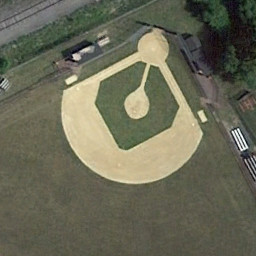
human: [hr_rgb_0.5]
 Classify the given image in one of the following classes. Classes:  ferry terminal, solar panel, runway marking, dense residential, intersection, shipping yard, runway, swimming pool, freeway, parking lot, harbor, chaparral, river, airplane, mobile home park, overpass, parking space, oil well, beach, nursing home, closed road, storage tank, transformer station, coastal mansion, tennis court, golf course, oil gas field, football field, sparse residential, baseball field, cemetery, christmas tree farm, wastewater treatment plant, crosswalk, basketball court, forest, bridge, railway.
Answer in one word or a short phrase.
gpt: baseball field